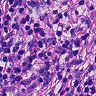
Metastatic tissue present: yes